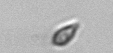
Label: Cryptophyta